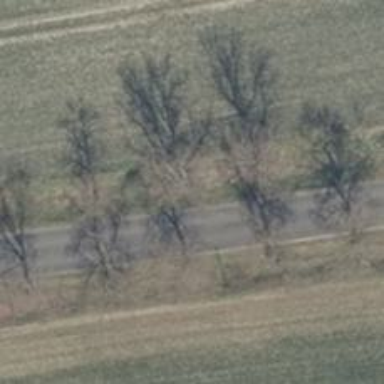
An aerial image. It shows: Row of deciduous broadleaved trees.